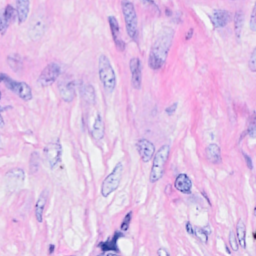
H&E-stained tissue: Breast